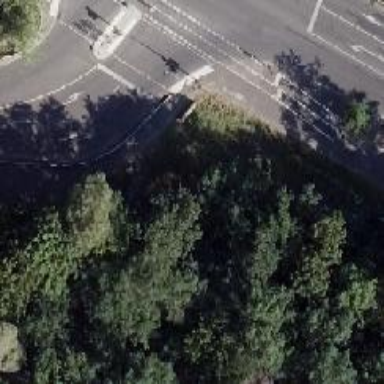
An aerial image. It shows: Asphalt sidewalk along the footway.